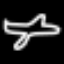
Label: airplane